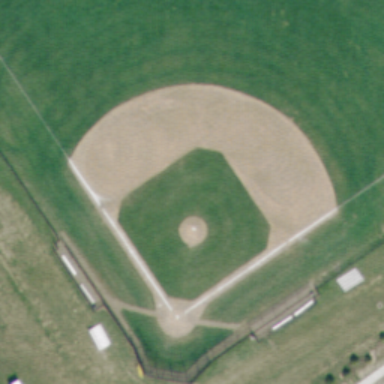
This is a baseball diamond with stands surround it .